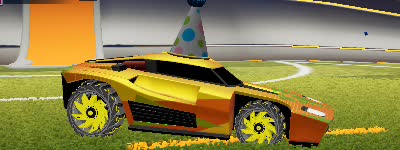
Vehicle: breakout